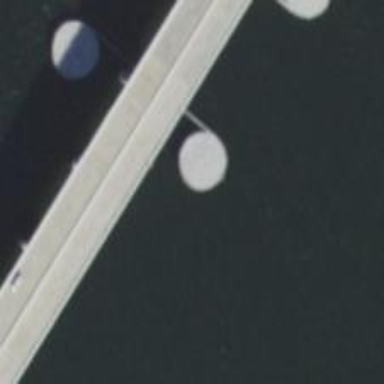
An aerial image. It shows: Breakwater structure.